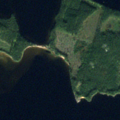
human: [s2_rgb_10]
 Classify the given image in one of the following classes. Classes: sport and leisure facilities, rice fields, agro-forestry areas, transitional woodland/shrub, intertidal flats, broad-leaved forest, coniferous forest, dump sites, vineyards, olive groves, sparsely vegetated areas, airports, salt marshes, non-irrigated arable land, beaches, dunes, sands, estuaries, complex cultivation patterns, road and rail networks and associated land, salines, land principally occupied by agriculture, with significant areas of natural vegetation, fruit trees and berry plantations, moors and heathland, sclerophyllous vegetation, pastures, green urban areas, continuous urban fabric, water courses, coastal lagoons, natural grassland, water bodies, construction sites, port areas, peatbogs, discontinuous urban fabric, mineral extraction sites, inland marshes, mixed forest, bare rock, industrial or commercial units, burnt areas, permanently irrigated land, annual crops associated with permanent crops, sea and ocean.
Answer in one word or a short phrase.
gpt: coniferous forest, transitional woodland/shrub, water bodies